Interaction volume radius: 10 \u00c5
Interaction volume height: 15 \u00c5
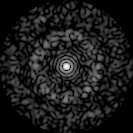
Disorder parameter: 0.8637